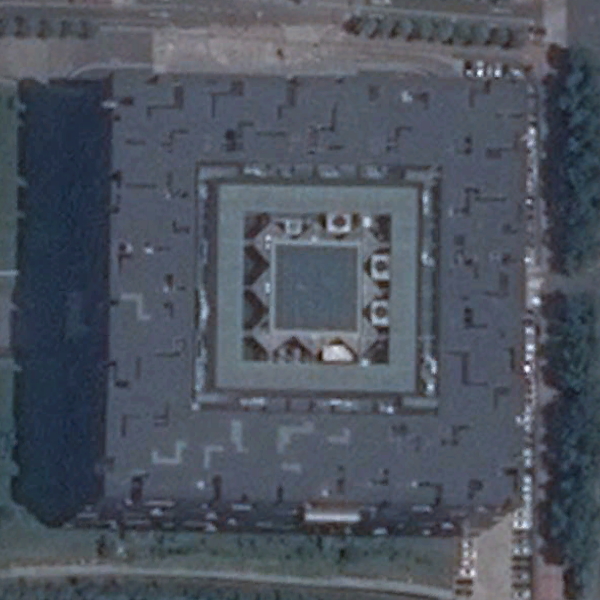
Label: Center